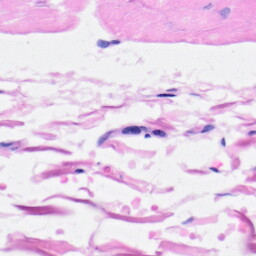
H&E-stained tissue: Heart